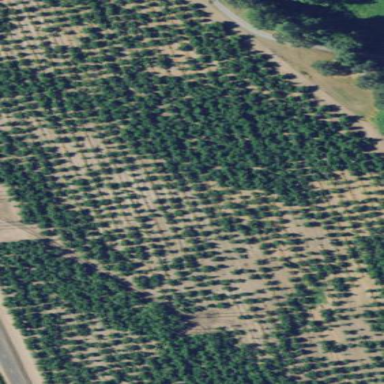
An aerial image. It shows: Orchard.